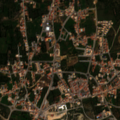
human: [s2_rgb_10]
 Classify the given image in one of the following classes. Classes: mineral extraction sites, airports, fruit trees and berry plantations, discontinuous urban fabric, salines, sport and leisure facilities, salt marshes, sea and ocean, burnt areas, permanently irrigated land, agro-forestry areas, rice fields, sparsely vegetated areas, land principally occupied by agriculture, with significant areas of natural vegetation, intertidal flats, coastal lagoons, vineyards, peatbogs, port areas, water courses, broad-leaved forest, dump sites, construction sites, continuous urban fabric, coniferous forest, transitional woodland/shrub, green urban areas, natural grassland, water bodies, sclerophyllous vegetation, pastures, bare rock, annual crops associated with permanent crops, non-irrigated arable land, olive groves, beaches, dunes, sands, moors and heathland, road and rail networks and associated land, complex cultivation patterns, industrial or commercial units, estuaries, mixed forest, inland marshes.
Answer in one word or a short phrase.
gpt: discontinuous urban fabric, complex cultivation patterns, natural grassland, sclerophyllous vegetation